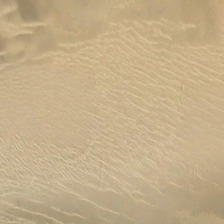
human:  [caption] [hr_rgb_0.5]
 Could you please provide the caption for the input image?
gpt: many yellow sands form a piece of desert .

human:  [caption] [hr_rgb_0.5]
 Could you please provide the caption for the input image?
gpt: many yellow sands form a piece of desert .

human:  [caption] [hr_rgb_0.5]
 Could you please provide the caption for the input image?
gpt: many yellow sands form a piece of desert .

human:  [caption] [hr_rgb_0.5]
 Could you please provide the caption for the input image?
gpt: many yellow sands form a piece of desert .

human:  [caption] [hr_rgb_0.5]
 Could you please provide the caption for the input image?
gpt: many yellow sands form a piece of desert .